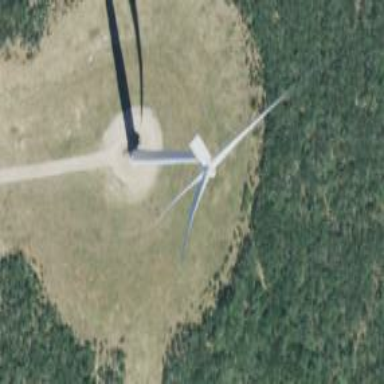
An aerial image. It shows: Wind generator in the form of horizontal axis wind turbine.